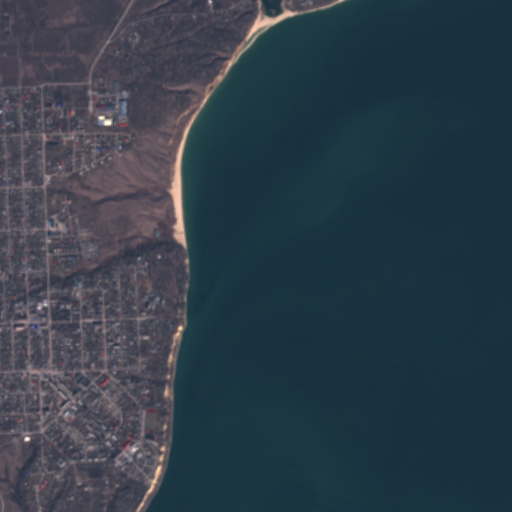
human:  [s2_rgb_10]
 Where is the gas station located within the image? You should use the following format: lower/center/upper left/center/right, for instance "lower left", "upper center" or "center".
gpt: The gas station is located in the center left of the image.
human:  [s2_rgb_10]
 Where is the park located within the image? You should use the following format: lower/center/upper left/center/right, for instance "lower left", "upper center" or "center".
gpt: The park is located in the lower left of the image.
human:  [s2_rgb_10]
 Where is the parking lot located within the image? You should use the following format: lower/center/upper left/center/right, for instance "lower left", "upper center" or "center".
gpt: The parking lot is located in the upper left of the image.
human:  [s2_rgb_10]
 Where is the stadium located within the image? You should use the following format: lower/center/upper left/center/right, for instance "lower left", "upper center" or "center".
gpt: The stadium is located in the lower left of the image.
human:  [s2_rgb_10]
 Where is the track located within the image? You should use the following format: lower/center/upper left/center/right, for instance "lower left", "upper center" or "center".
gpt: The track is located in the lower left of the image.
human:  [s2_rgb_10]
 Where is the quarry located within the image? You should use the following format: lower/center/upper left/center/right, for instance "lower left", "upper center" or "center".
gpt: There is no quarry in the image.